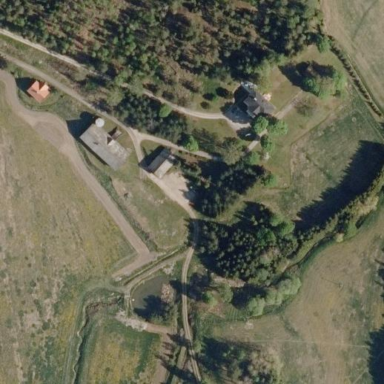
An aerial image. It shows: Farmyard area.